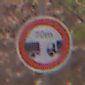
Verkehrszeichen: VerbotUnterschreitenMindestabstand
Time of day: Midday
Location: Outdoor (Nature)
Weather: Overcast
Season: Autumn
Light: Natural